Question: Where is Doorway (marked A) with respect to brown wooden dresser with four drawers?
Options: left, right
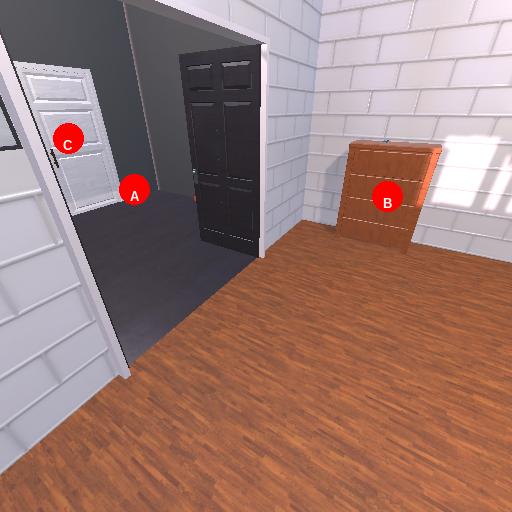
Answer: left